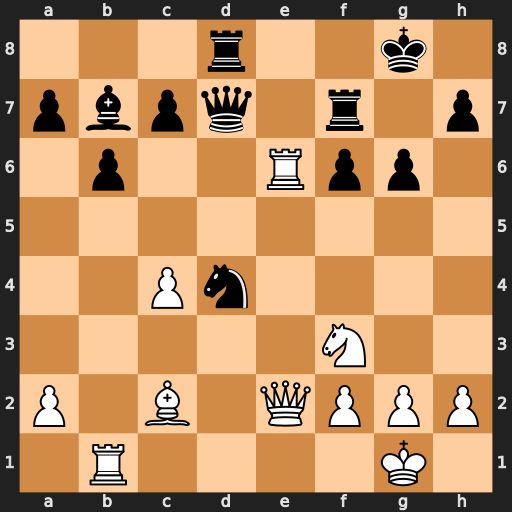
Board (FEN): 3r2k1/pbpq1r1p/1p2Rpp1/8/2Pn4/5N2/P1B1QPPP/1R4K1
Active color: w
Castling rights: -
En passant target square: -
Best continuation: Nxd4 Qxd4 Rd1 Qxd1+ Bxd1